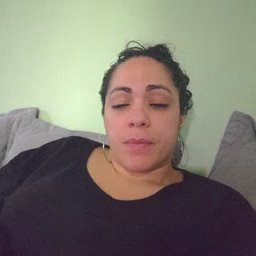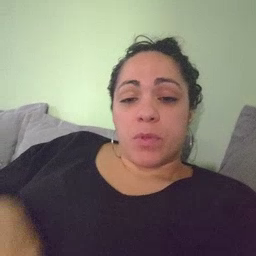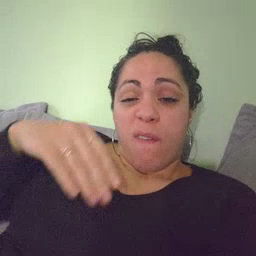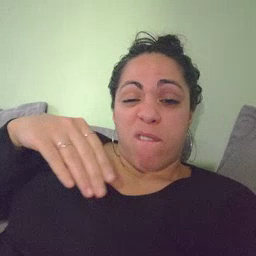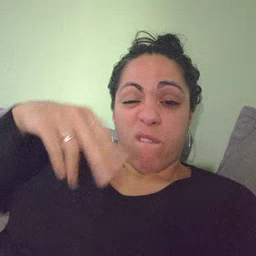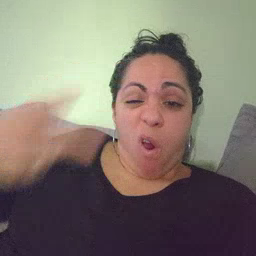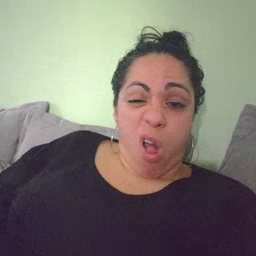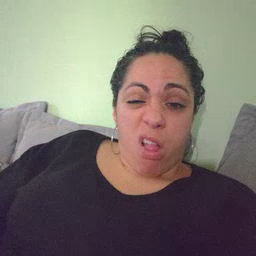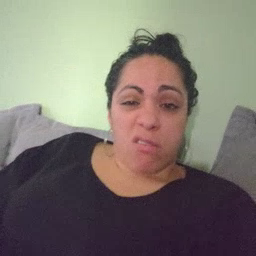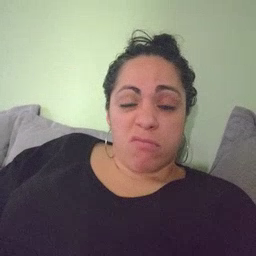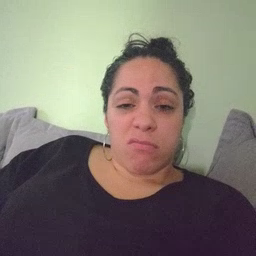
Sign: fall